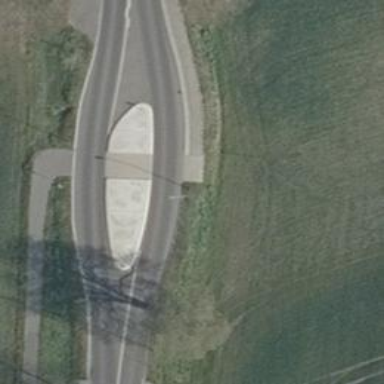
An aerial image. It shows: Chicane traffic calming feature with crossing island.